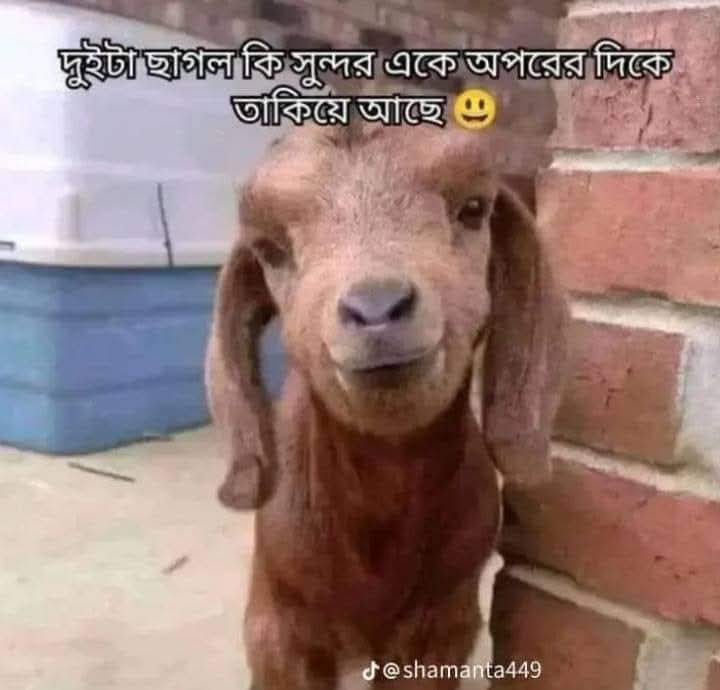
Text: দুইটা ছাগল কি সুন্দর একে অপরের দিকে তাকিয়ে আছে

Label: Non Hate